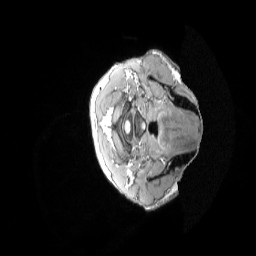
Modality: T1w
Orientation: axial
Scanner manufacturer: siemens
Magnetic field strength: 3 T
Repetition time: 2.3 s
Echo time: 0.0033 s